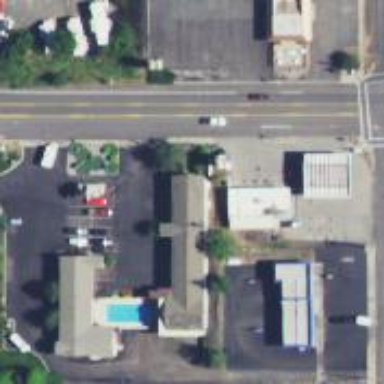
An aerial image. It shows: Convenience shop.